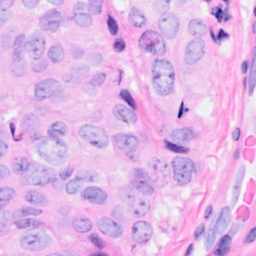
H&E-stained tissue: Breast